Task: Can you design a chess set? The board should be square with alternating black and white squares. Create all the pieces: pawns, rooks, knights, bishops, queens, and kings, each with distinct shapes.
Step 3280:
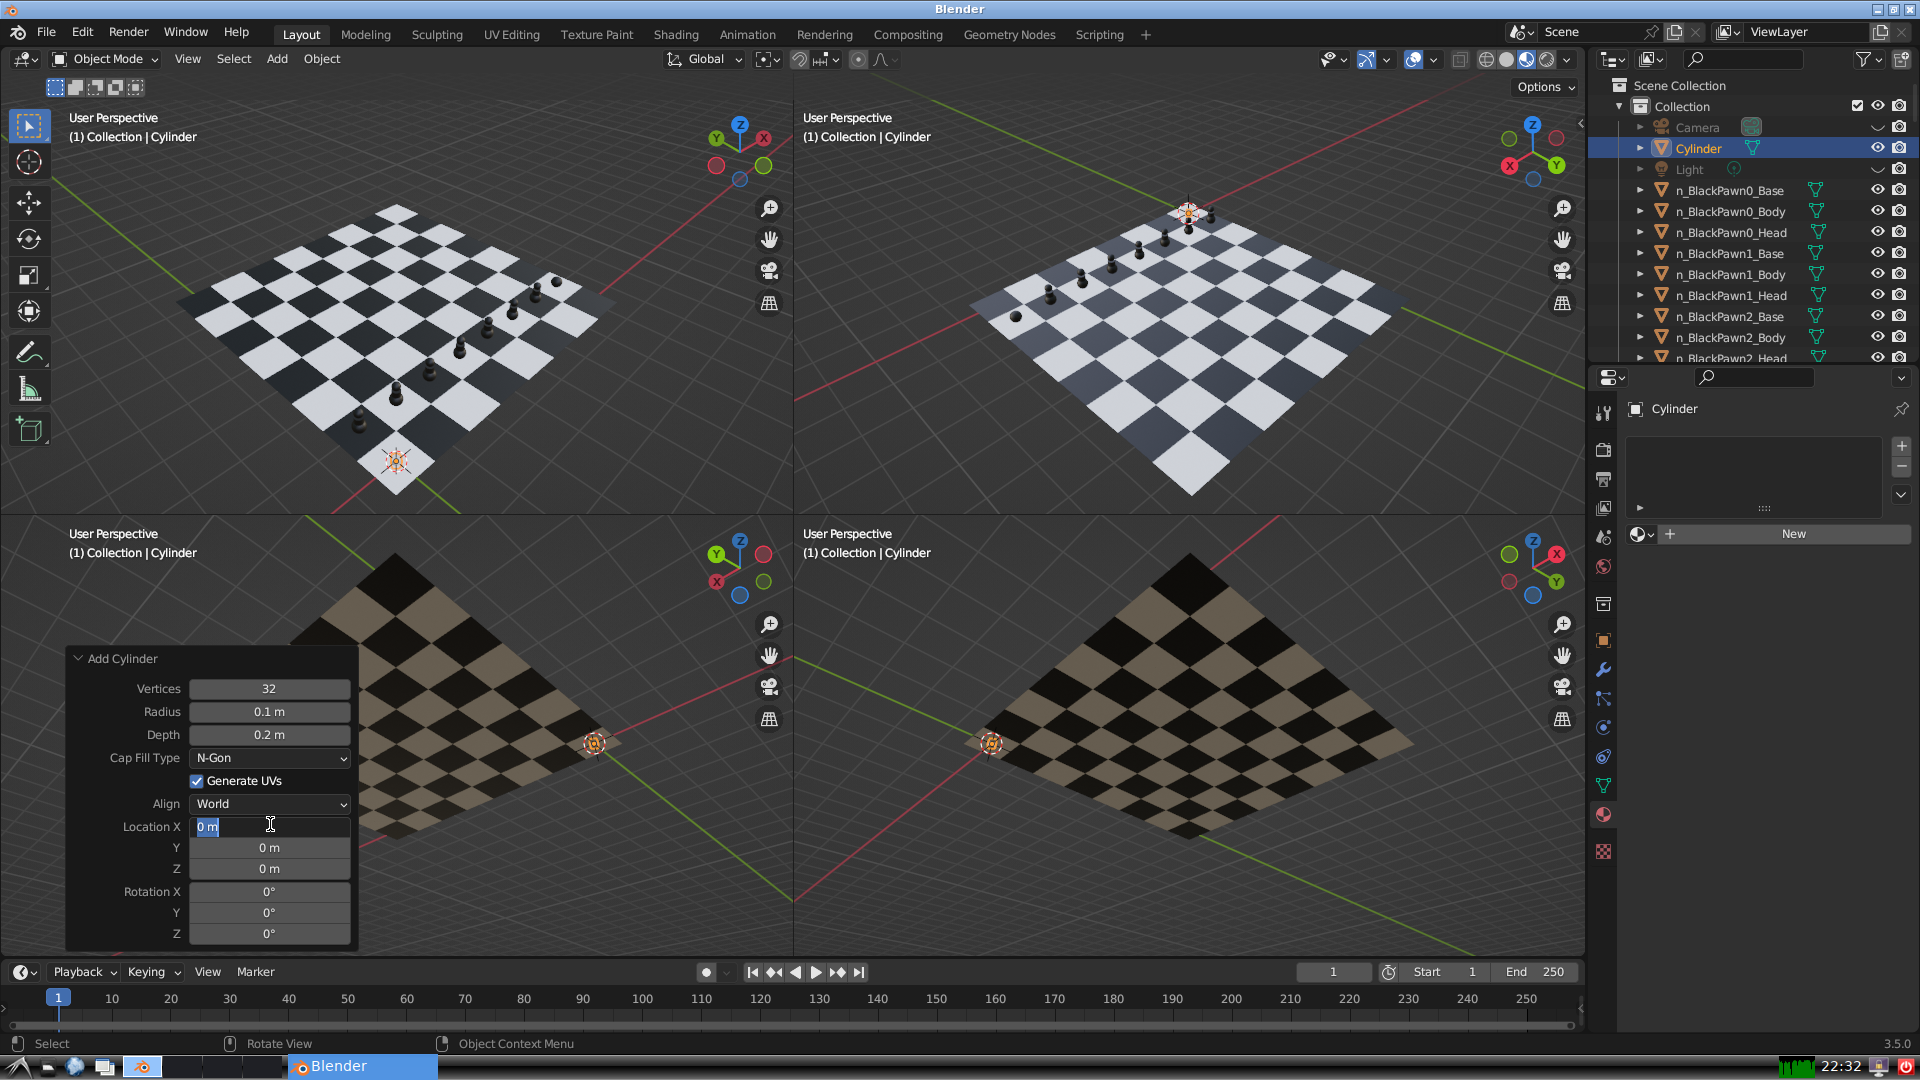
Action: input_text: 7.0